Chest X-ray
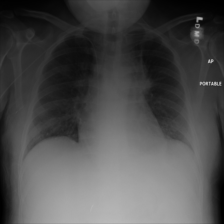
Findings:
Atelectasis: positive
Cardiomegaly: negative
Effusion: negative
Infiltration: positive
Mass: negative
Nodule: negative
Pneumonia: negative
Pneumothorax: negative
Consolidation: negative
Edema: negative
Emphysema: negative
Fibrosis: negative
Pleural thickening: negative
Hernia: negative